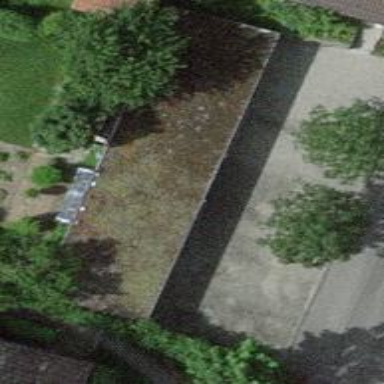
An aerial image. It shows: Group of garages.